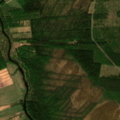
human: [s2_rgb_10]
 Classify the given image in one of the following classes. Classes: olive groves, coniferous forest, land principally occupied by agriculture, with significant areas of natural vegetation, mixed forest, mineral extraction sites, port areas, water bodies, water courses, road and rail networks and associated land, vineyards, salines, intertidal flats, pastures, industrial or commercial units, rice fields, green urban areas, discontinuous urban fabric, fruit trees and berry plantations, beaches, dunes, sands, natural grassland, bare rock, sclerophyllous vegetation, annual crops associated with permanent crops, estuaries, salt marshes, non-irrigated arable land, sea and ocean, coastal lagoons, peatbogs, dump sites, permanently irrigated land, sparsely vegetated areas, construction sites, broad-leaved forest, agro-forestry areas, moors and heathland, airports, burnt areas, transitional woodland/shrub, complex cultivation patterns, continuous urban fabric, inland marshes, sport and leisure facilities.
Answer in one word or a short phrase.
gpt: non-irrigated arable land, broad-leaved forest, mixed forest, peatbogs